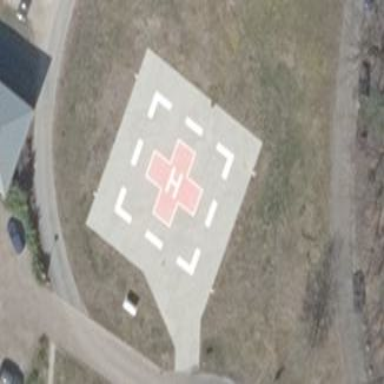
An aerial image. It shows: Helipad with paving stones surface at airport.